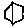
Label: hexagon